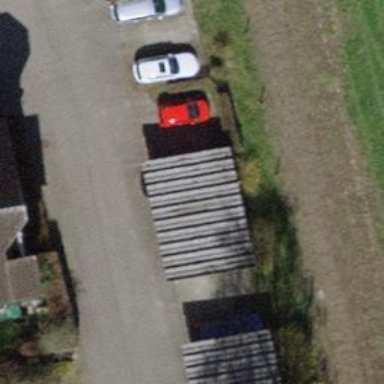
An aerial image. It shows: Garage.